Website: apple
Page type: order-tracking
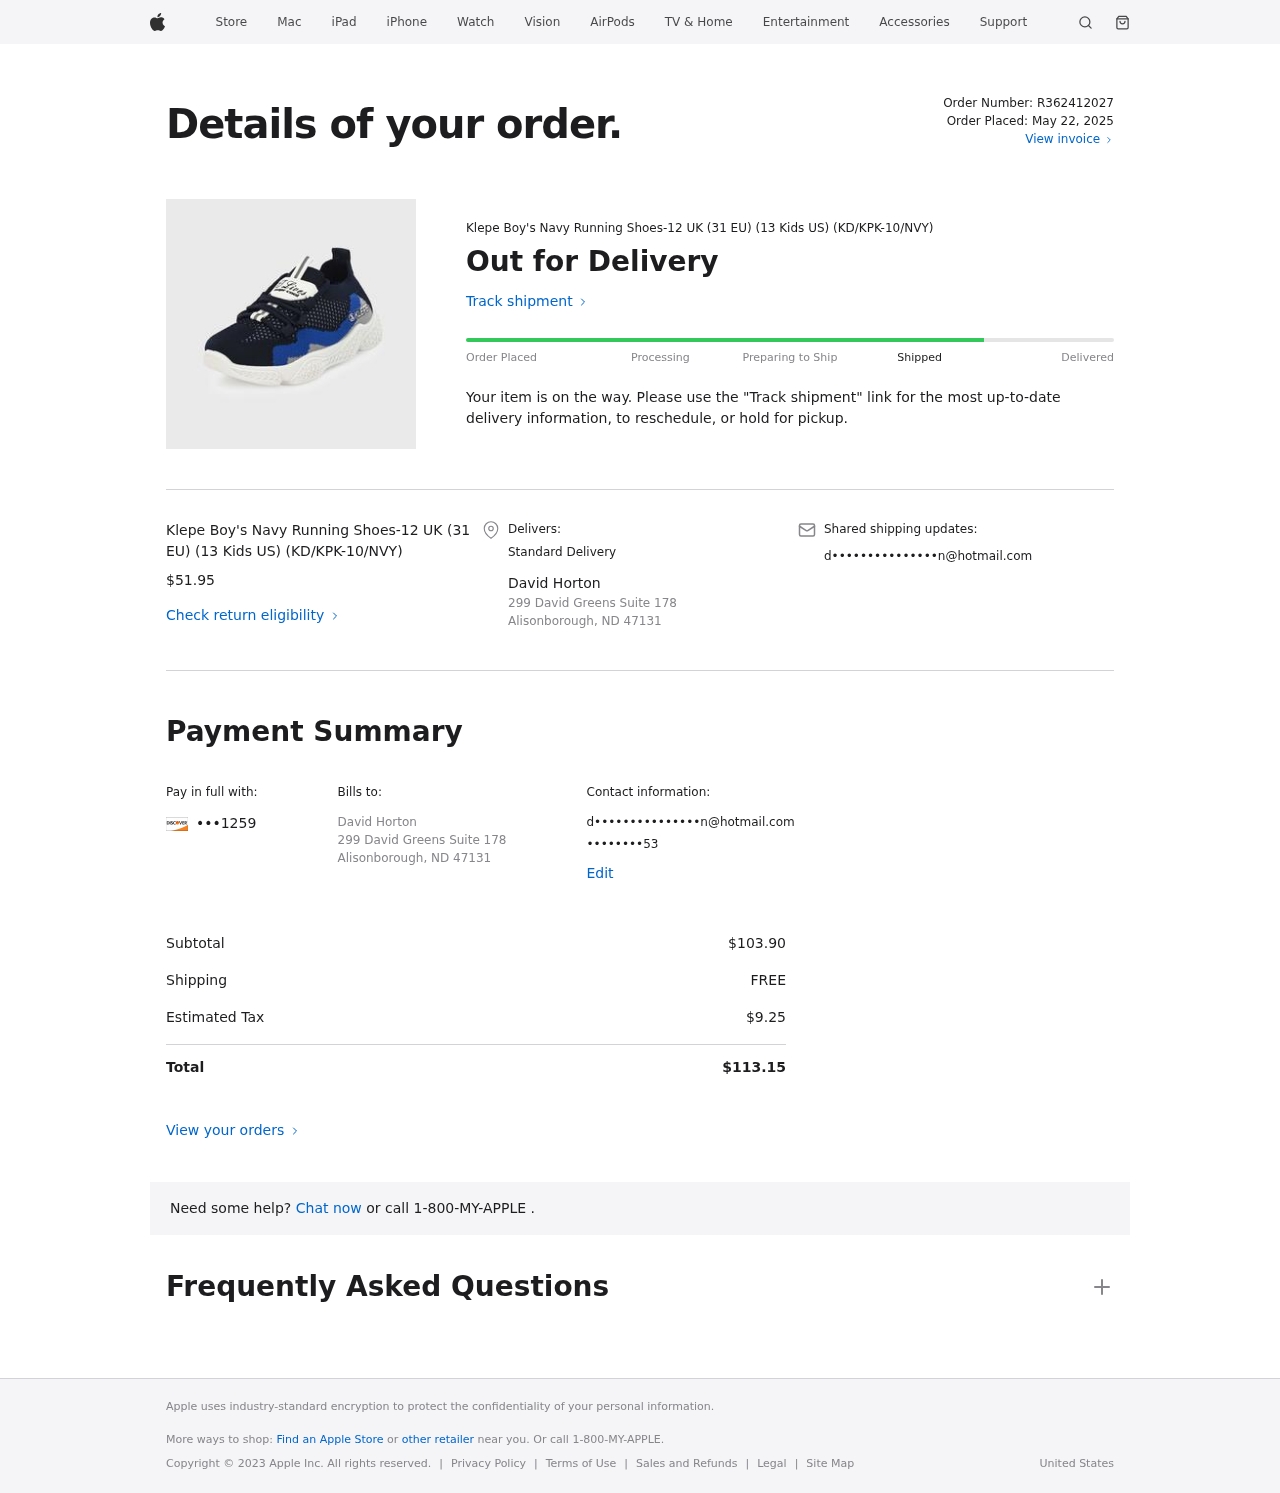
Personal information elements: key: PII_CARD_LAST4
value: •••1259
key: PII_CITY_STATE_ZIP
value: Alisonborough, ND 47131
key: PII_EMAIL
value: d•••••••••••••••n@hotmail.com
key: PII_FULLNAME
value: David Horton
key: PII_PHONE
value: ••••••••53
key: PII_STREET
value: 299 David Greens Suite 178
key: PII_FULLNAME2
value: David Horton
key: PII_FIRSTNAME
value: David
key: PII_FIRSTNAME2
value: David
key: PII_FIRSTNAME3
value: David
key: PII_FIRSTNAME_DERIVED
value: David
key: PII_CITY
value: Alisonborough
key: PII_STATE_ABBR
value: ND
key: PII_POSTCODE
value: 47131
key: PII_POSTCODE_FULL
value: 47131
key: PII_CITY_STATE
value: Alisonborough, ND
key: PII_POSTCODE_NUMERIC
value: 47131
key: PII_EMAIL2
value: d•••••••••••••••n@hotmail.com
Product elements: key: PRODUCT1_NAME
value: Klepe Boy's Navy Running Shoes-12 UK (31 EU) (13 Kids US) (KD/KPK-10/NVY)
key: PRODUCT1_PRICE
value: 51.95
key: PRODUCT1_NAME2
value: Klepe Boy's Navy Running Shoes-12 UK (31 EU) (13 Kids US) (KD/KPK-10/NVY)
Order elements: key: ORDER_ID
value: Order Number: R362412027
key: ORDER_DATE
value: Order Placed: May 22, 2025
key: ORDER_SUBTOTAL
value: $103.90
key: ORDER_SHIPPING_COST
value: FREE
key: ORDER_TAX
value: $9.25
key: ORDER_TOTAL
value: $113.15